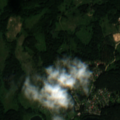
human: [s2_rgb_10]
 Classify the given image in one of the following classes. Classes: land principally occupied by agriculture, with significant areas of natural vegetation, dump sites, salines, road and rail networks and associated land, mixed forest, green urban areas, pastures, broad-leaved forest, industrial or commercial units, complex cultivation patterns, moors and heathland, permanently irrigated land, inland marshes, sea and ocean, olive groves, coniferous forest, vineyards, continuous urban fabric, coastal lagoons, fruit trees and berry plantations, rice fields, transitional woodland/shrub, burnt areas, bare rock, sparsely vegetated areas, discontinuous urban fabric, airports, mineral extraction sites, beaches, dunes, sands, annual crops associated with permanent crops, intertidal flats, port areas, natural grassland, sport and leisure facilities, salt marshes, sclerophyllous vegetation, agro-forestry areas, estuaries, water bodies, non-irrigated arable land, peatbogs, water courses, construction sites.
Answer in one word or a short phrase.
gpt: complex cultivation patterns, broad-leaved forest, coniferous forest, mixed forest, transitional woodland/shrub